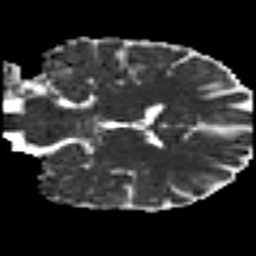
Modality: MD
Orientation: coronal
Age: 47
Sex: male
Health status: healthy
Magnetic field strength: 3 T
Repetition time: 8.4 s
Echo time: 0.0926 s